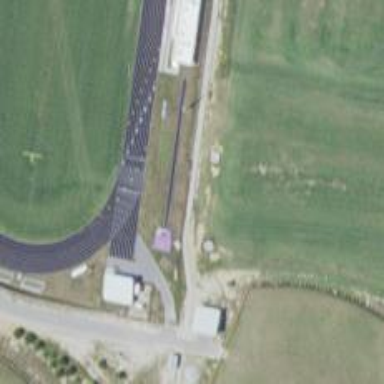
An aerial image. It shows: Asphalt track on leisure land.